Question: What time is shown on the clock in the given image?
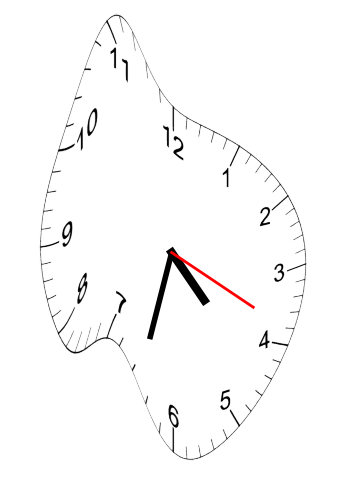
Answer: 04:32:19